Field crop: maize
Growth stage: 2
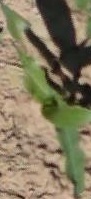
Species: maize